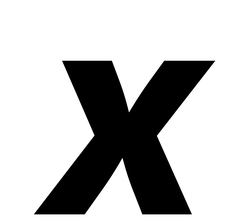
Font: Inter-Italic_ExtraBold_Italic